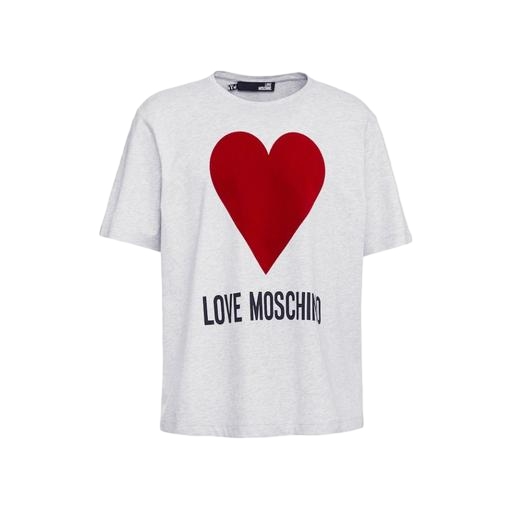
women's big red heart t-shirt, black red heart t-shirt, multicolor t-shirt heart, white background